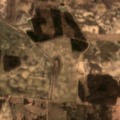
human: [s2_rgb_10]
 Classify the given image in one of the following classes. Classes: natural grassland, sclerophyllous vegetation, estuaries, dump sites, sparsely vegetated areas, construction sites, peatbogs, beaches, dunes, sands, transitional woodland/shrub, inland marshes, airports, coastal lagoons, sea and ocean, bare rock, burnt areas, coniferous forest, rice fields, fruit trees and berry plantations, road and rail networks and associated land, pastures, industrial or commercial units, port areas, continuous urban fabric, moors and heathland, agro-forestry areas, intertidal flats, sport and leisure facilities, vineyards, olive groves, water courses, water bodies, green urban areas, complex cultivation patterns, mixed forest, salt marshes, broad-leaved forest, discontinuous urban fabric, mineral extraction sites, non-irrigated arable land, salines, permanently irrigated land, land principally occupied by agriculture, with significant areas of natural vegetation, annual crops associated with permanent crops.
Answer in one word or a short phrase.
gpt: discontinuous urban fabric, non-irrigated arable land, land principally occupied by agriculture, with significant areas of natural vegetation, coniferous forest